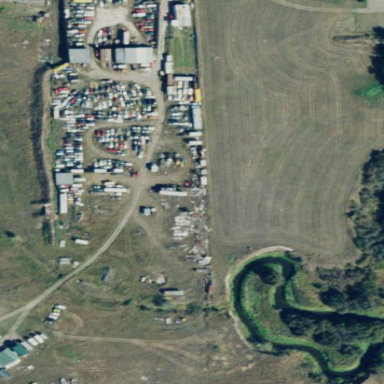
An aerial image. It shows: Scrap yard located in industrial area.